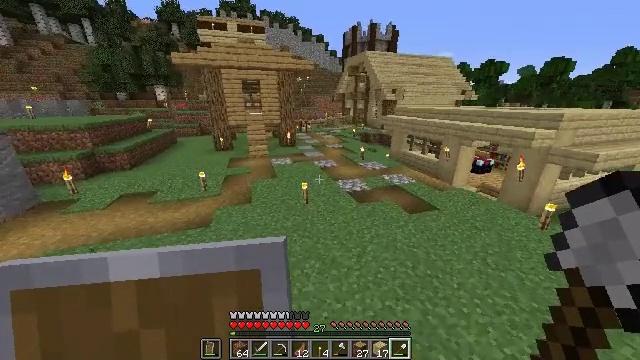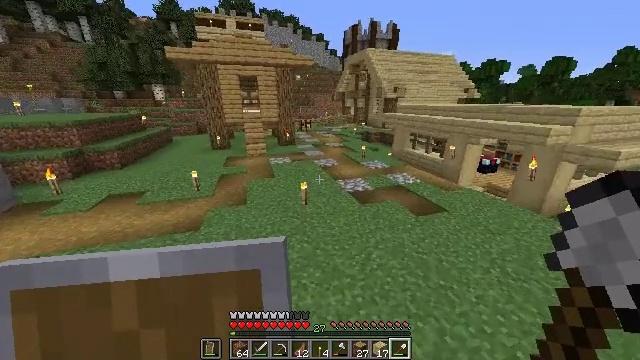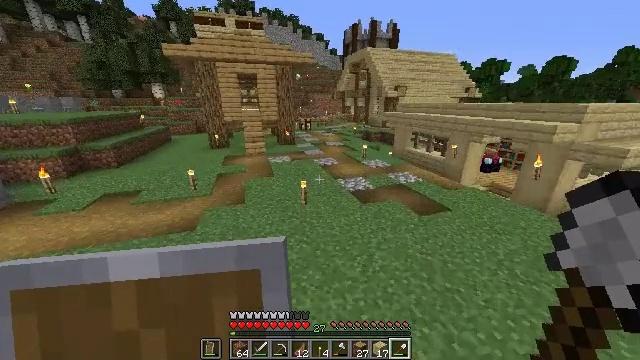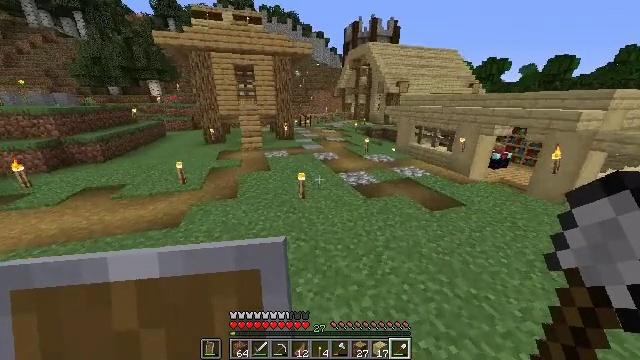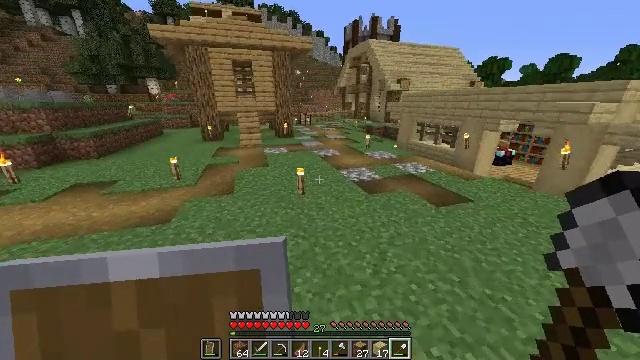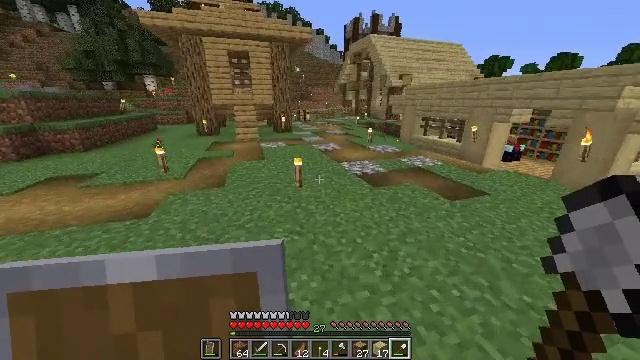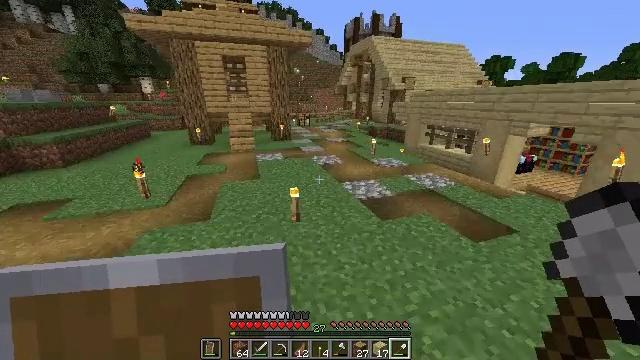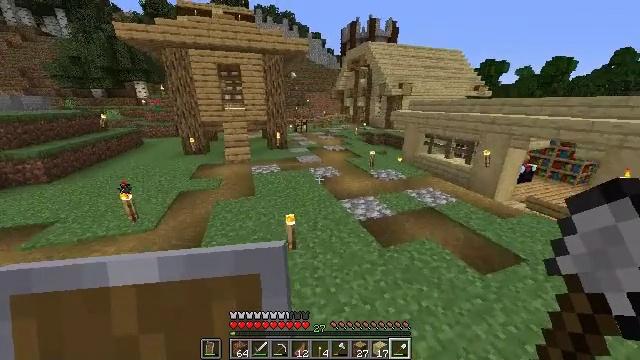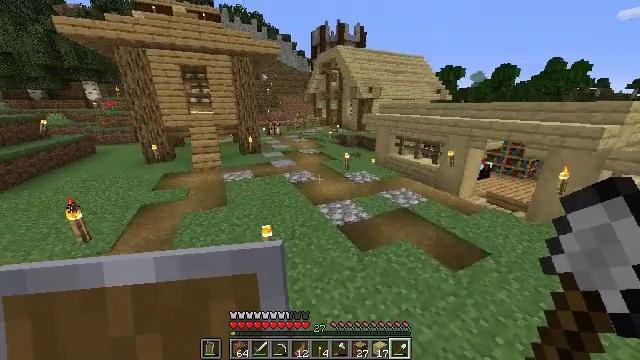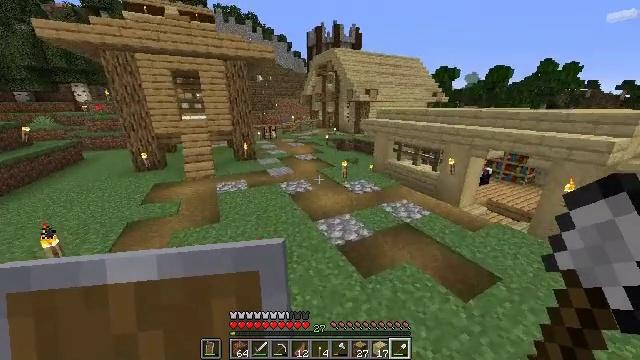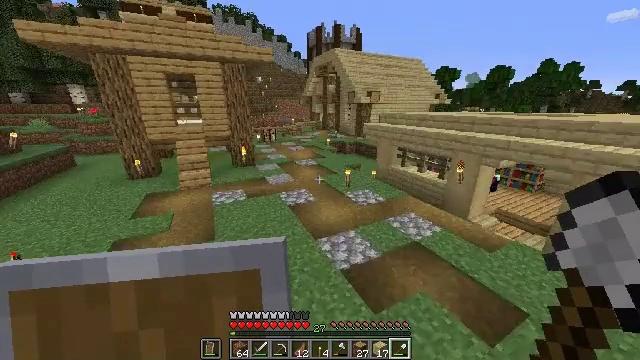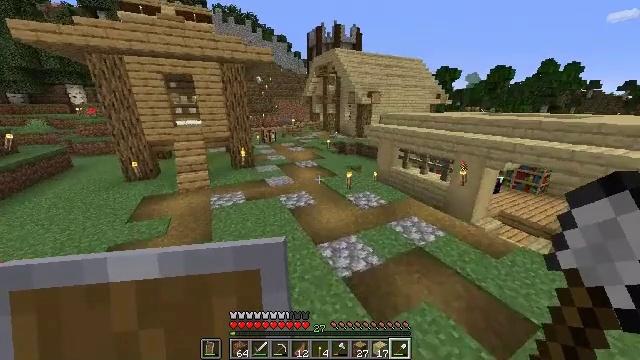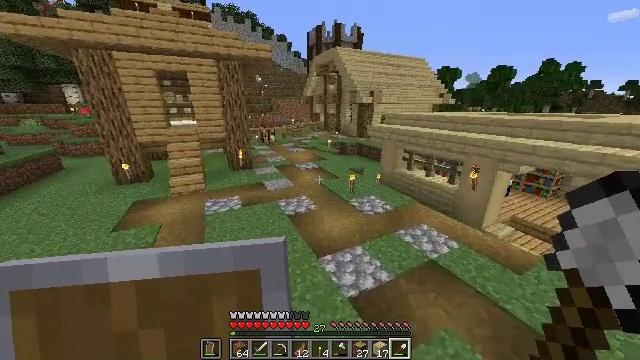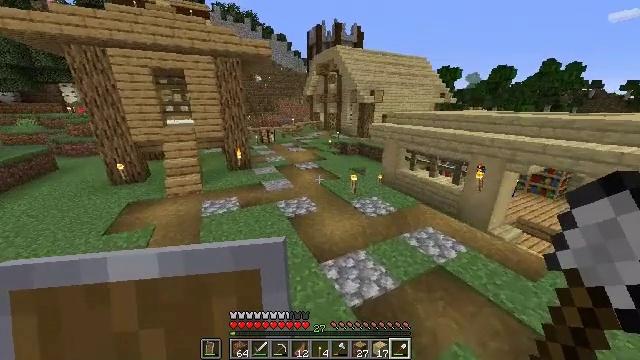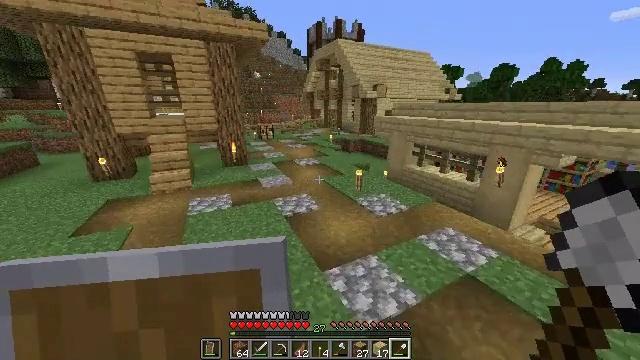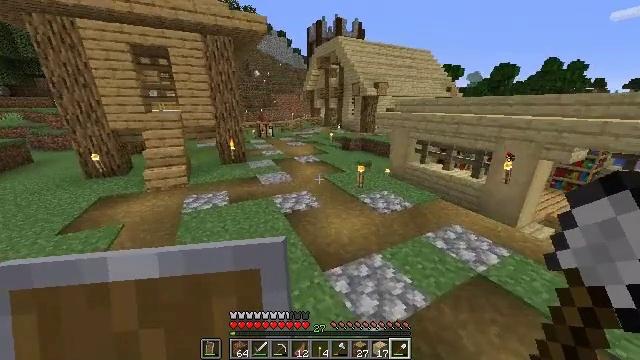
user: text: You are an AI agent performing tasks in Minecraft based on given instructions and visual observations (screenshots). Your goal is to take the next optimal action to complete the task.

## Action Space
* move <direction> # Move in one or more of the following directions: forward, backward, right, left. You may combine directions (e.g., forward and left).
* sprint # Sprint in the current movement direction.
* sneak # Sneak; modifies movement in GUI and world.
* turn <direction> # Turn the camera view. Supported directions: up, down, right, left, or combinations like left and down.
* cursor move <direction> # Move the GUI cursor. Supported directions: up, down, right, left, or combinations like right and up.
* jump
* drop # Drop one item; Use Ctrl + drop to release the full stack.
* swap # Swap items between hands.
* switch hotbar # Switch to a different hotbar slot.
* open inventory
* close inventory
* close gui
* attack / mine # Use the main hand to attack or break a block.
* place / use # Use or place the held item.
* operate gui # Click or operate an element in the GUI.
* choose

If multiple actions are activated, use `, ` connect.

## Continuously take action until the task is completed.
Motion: motion action
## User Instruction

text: Mine the farmland block.
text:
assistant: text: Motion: move forward
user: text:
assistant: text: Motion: move forward
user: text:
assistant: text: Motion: move forward
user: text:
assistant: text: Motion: move forward
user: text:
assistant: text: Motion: move forward
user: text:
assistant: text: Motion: move forward, jump
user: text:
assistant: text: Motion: move forward, jump
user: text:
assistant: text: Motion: move forward, turn right, jump
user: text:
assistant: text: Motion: move forward, turn right, jump
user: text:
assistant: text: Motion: move forward, jump
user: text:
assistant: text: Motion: move forward, jump
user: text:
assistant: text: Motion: move forward
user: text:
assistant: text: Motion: move forward
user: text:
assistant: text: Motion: move forward
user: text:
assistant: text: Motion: move forward
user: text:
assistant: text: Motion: move forward
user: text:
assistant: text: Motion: move forward
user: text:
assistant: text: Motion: move forward
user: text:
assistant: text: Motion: move forward
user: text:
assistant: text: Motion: move forward, jump
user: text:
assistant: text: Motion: move forward, jump
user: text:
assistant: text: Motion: move forward, jump
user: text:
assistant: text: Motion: move forward
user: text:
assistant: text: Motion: move forward
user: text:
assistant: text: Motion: move forward
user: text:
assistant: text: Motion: move forward
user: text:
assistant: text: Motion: move forward
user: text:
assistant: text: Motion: move forward
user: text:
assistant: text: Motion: move forward
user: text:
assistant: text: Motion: move forward